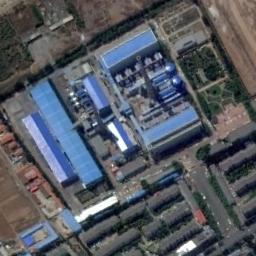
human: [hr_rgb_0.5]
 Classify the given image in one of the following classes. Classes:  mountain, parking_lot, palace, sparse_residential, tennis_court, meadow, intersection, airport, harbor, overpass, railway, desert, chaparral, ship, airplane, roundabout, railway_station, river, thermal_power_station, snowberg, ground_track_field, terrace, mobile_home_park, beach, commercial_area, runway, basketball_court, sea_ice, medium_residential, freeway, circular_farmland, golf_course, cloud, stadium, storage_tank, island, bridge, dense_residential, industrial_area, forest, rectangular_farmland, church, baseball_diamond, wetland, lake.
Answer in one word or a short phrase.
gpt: industrial_area